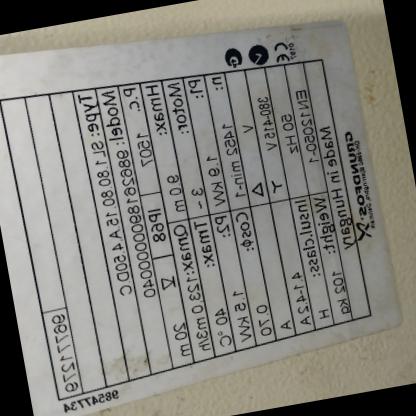
Klasa: tabliczka-znamionowa